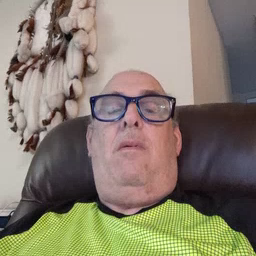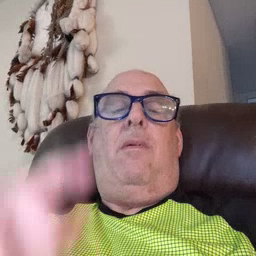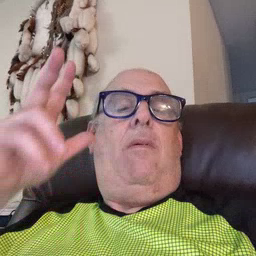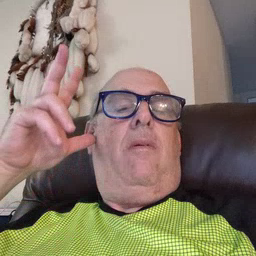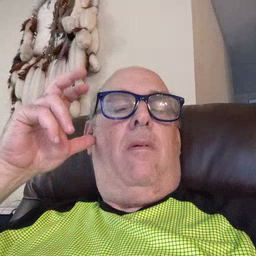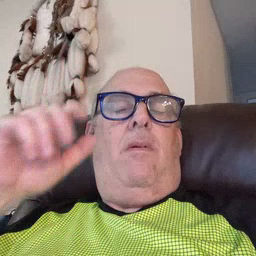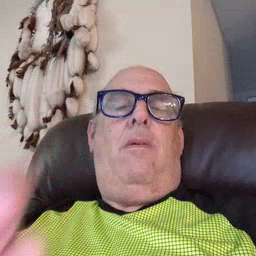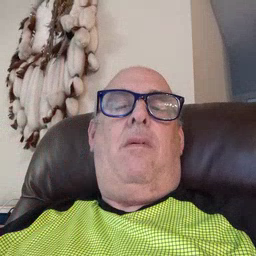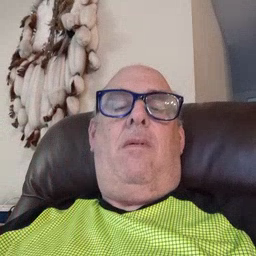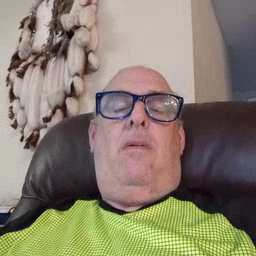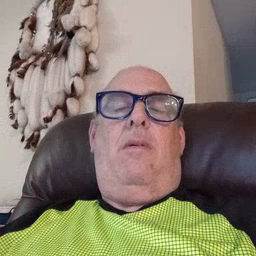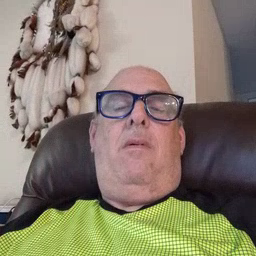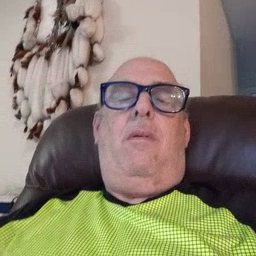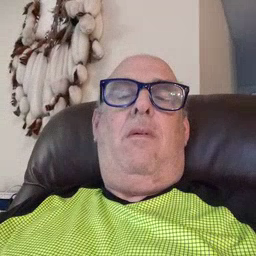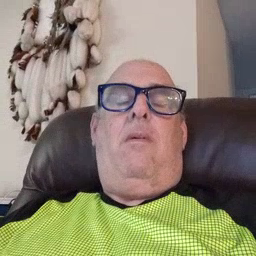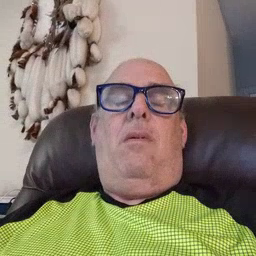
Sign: radio